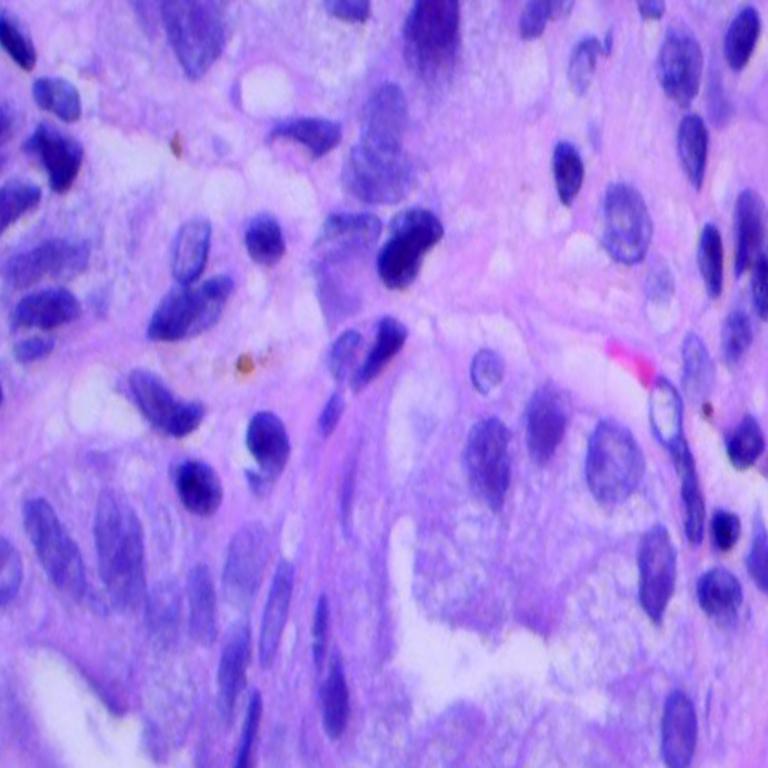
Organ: lung
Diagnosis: adenocarcinomas